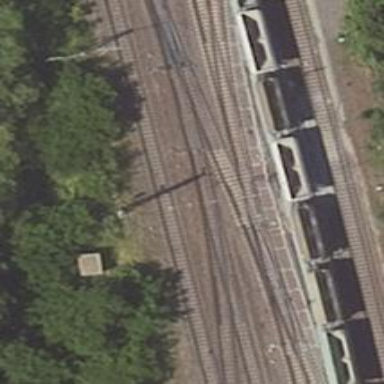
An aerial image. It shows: Railway switch with the turnout on the right side.